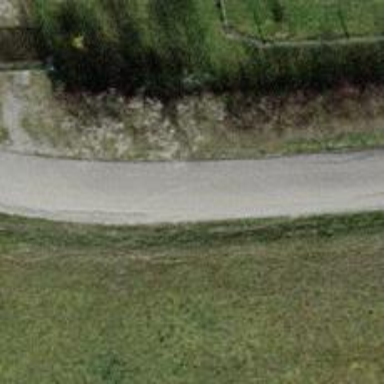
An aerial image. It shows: Unclassified road with asphalt surface and no sidewalk.